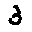
Label: 3